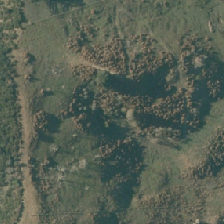
Land cover: grose_broom